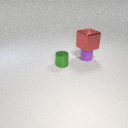
large red metal cube above small purple rubber cylinder